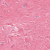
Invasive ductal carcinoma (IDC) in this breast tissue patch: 0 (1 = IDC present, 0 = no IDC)